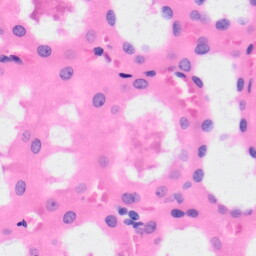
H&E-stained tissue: Kidney